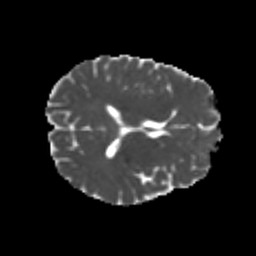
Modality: MD
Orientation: axial
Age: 23
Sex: male
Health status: healthy
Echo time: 0.074 s